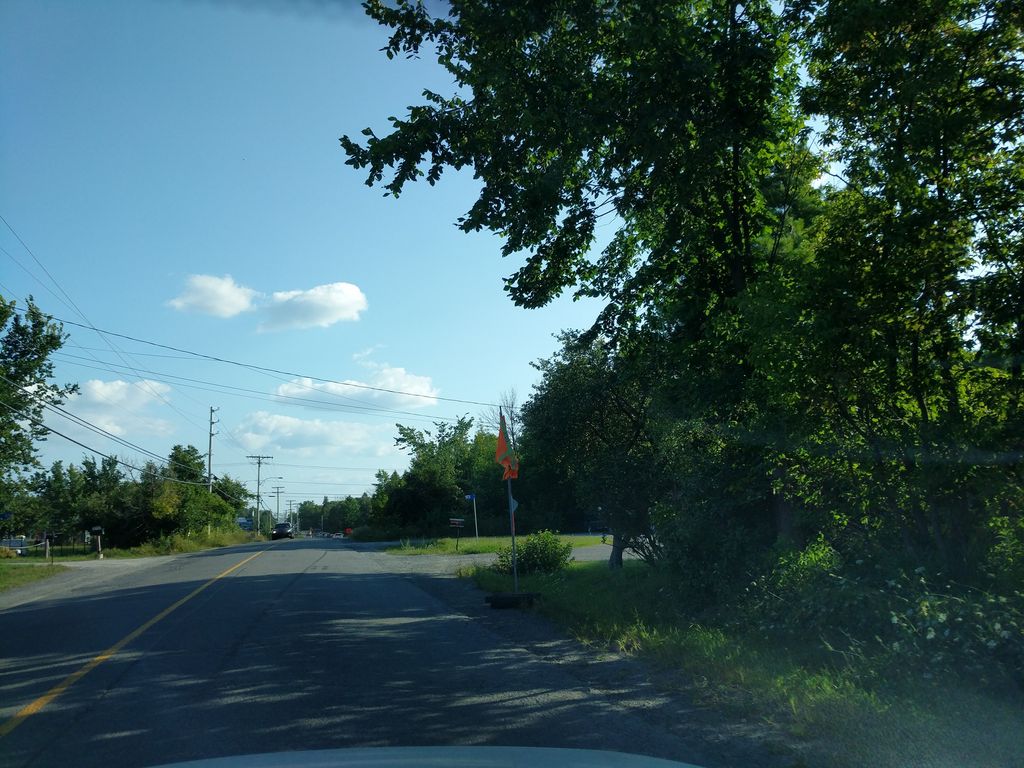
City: ottawa-gatineau